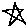
Label: star